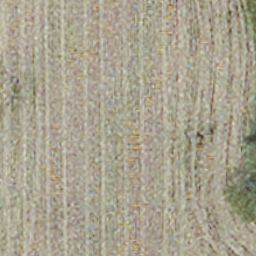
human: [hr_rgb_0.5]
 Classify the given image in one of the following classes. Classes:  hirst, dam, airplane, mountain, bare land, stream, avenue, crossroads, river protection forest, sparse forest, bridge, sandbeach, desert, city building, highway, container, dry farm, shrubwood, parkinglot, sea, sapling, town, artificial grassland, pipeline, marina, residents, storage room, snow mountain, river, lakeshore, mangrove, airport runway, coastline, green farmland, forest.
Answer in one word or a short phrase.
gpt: dry farm